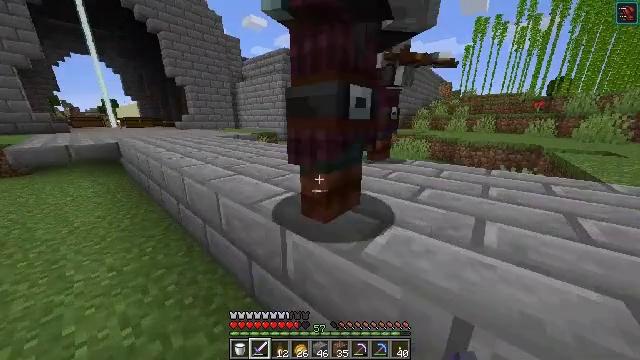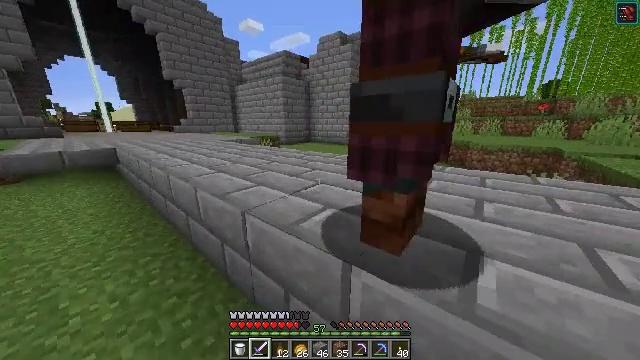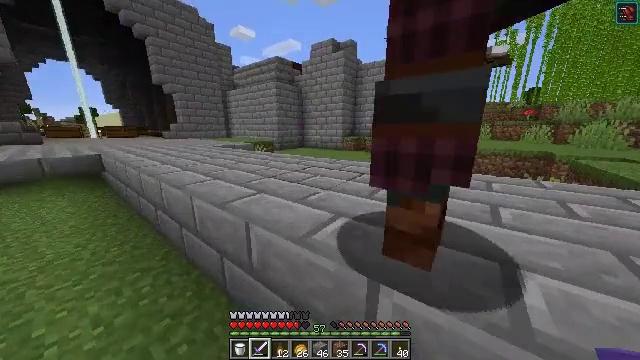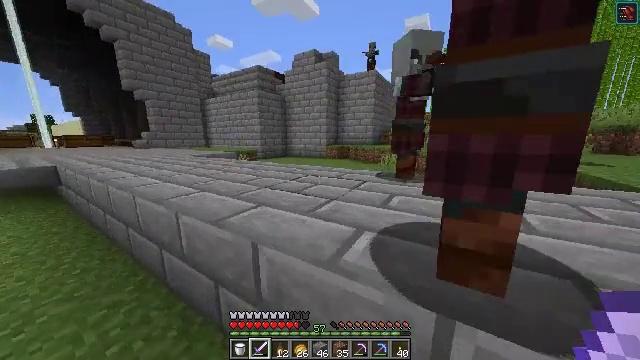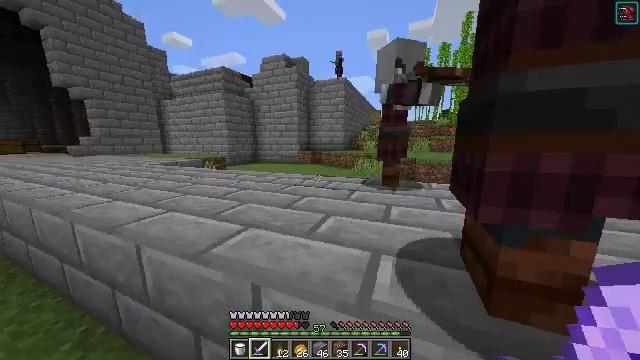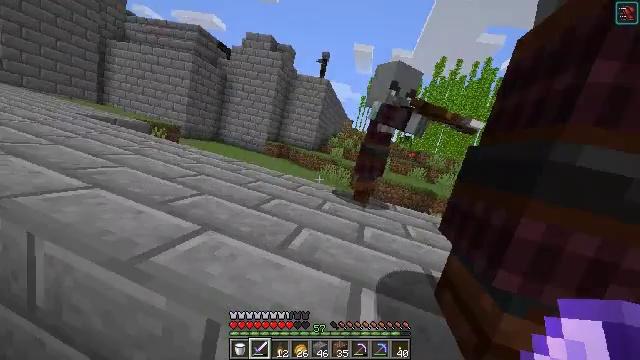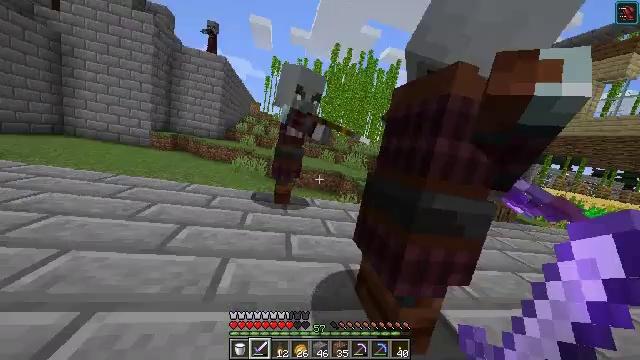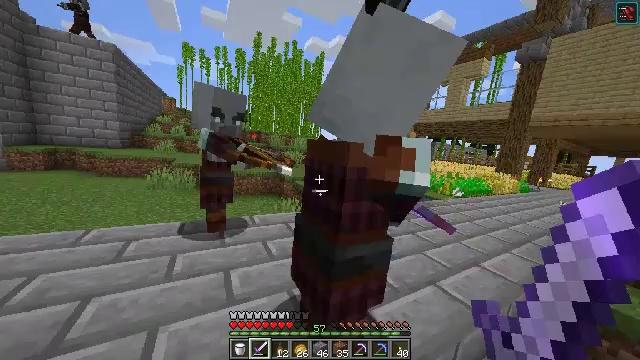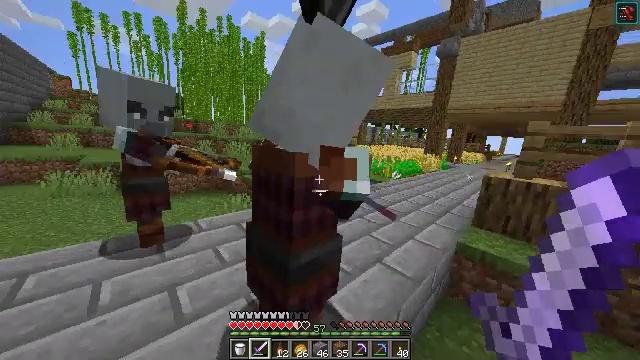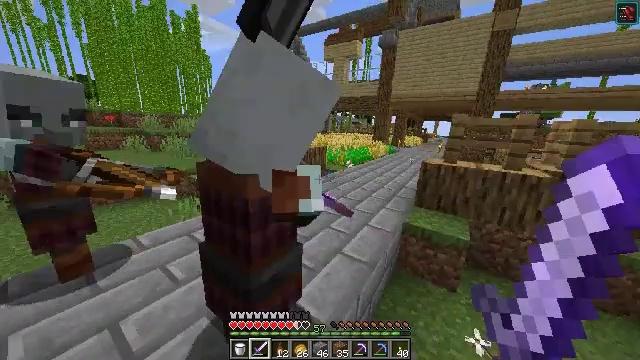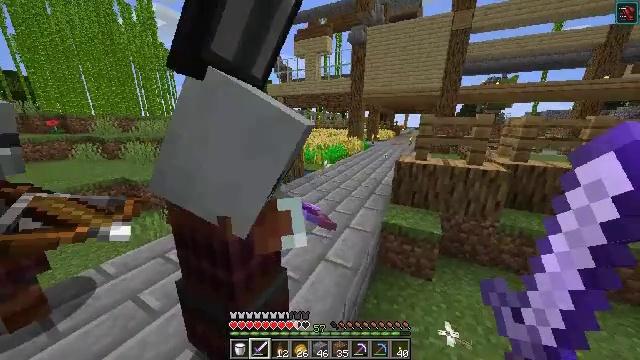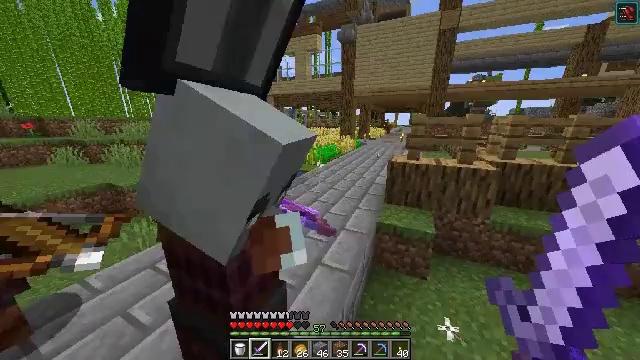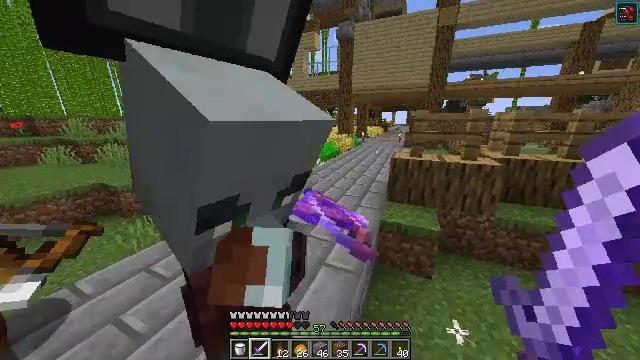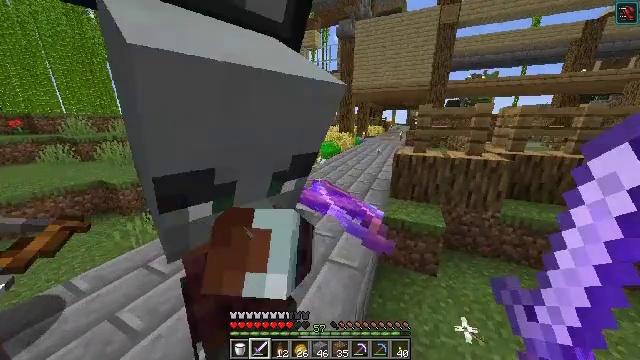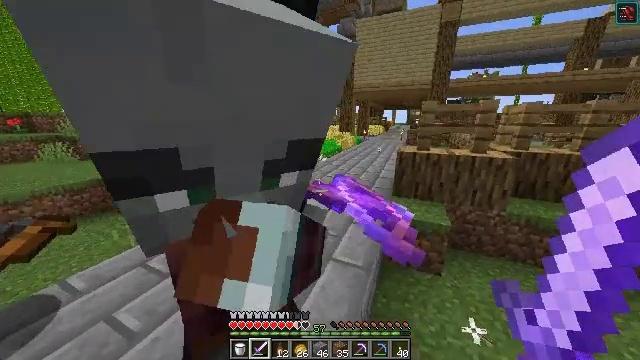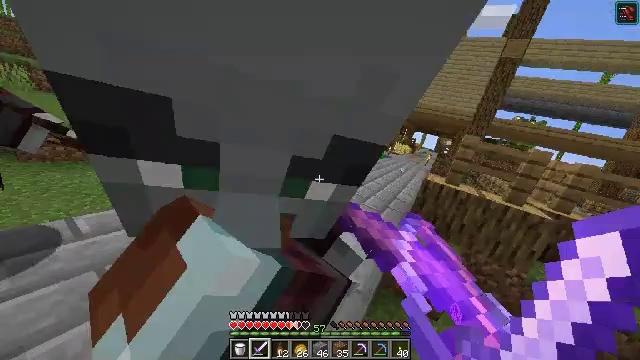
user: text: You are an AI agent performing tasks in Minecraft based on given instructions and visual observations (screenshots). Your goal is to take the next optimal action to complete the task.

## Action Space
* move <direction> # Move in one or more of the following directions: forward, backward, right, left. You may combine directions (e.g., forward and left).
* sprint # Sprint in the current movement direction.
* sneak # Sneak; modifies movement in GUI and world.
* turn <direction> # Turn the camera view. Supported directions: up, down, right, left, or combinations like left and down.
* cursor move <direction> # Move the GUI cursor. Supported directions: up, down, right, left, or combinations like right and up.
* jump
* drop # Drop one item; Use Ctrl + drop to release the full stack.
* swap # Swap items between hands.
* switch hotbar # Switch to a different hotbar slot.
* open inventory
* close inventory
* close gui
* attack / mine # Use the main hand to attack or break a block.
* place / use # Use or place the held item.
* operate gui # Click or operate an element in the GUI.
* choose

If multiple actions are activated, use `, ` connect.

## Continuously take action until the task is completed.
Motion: motion action
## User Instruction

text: Fight against raiders.
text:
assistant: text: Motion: move forward and move left
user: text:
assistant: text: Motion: move forward and move left, turn right and up
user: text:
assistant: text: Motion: move forward and move left, turn right and up
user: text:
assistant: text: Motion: move forward and move left, turn right and up
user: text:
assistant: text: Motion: move forward and move left, turn right
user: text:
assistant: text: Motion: move forward and move left, turn right, jump
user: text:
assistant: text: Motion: move forward and move left, turn right, jump
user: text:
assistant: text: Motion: move forward and move left, turn right and down, jump
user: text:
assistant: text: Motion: move forward and move left, turn right and down, jump
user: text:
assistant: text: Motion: move forward and move left, turn right and down
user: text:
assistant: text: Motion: move forward and move left, turn right
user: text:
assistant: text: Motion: move forward and move left
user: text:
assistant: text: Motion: move forward and move left
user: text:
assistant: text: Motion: move forward and move left
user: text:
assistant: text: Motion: move forward and move left, turn left
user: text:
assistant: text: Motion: move left, turn left
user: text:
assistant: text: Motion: turn down, attack / mine
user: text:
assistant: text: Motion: turn right, attack / mine
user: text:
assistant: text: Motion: turn left and down
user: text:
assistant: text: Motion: turn left
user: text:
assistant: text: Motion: turn left
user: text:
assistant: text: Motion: turn left
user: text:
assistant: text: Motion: turn left
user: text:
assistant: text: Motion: no_op
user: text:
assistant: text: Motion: no_op
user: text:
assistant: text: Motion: turn up
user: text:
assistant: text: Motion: move forward, turn up
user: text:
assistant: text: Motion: move forward, turn left and up
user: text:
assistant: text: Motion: move forward, turn left and up, jump
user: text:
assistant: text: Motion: move forward, jump